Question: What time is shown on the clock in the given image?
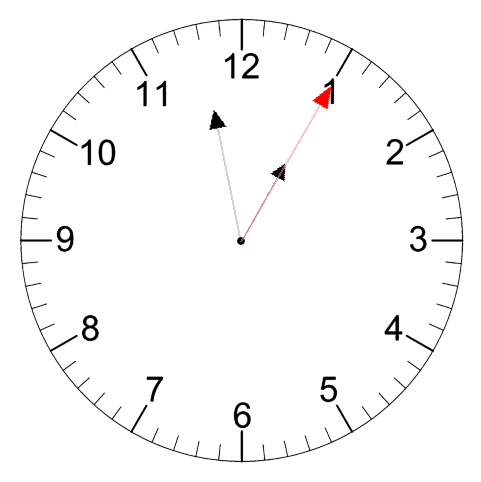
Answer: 12:58:05